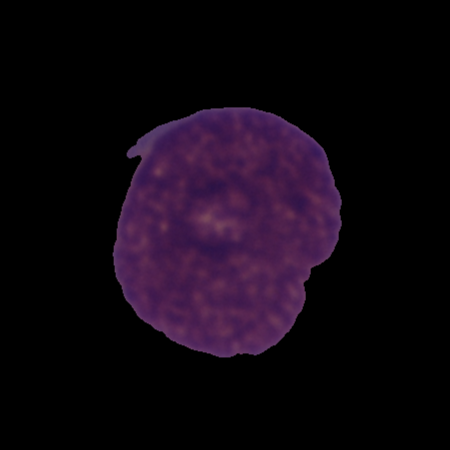
Label: cancer